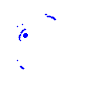
Particle: pion